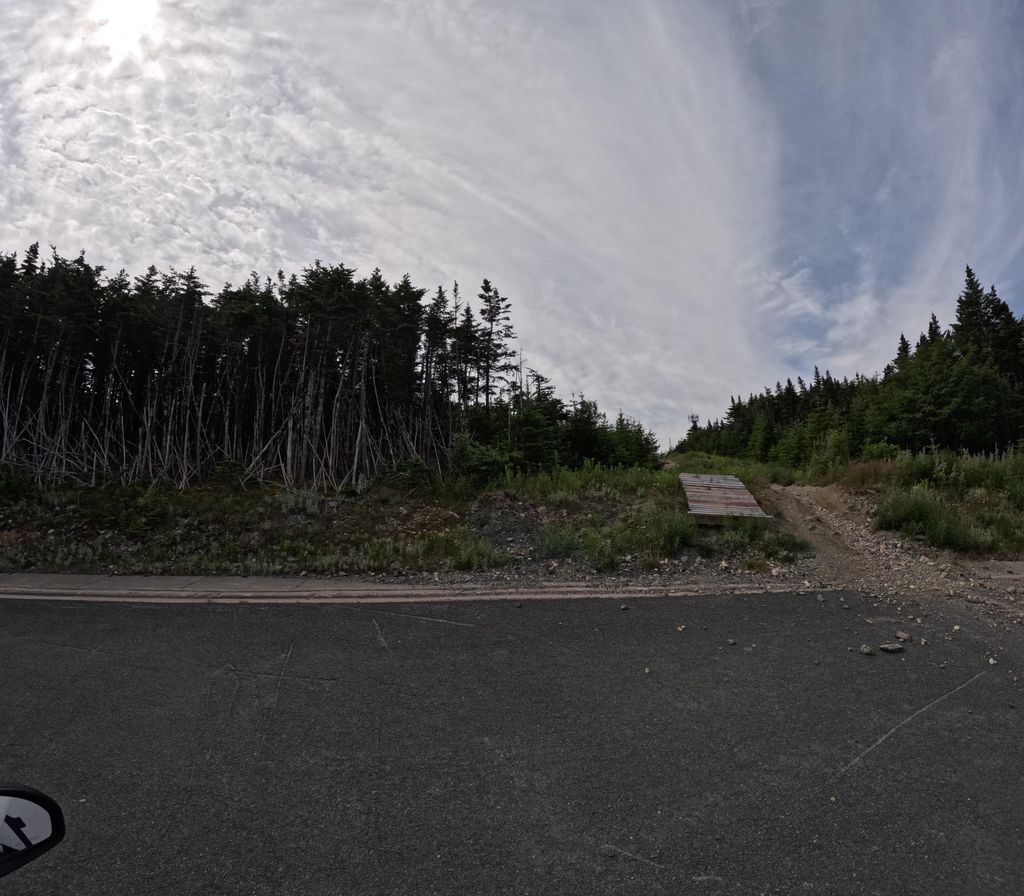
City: st_johns